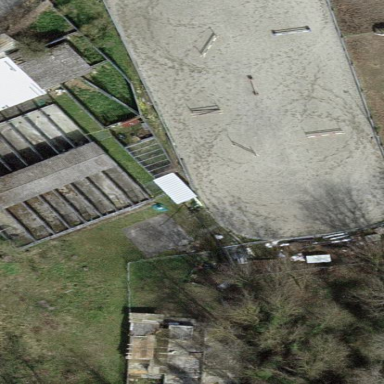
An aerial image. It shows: Equestrian pitch for leisure land activities.